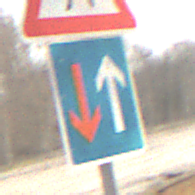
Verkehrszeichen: VorrangVorGegenverkehr
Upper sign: FussgaengerRechts
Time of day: MorningAfternoon
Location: Outdoor (Nature)
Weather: PartlyCloudy
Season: Winter
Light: Natural